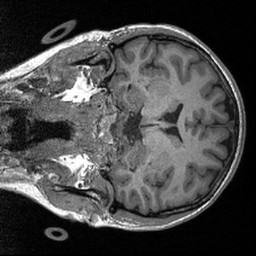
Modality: T1w
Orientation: coronal
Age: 22
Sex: female